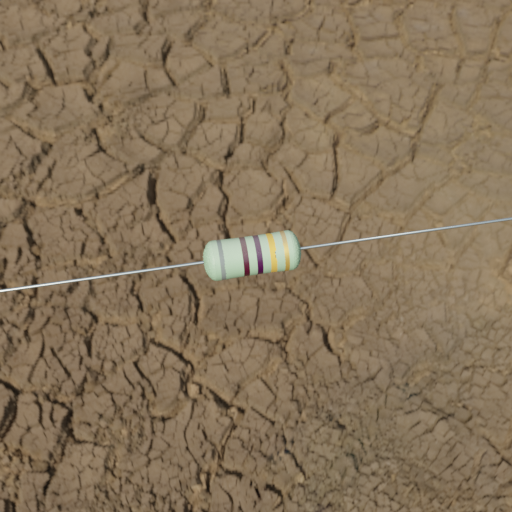
Resistor colour bands (in order): gray, black, black, gold, gold